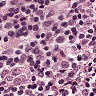
Metastatic tissue present: no